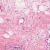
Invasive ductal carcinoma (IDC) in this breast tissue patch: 0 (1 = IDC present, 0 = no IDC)